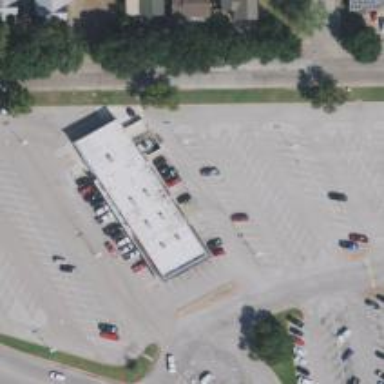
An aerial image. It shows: Parking area with surface.